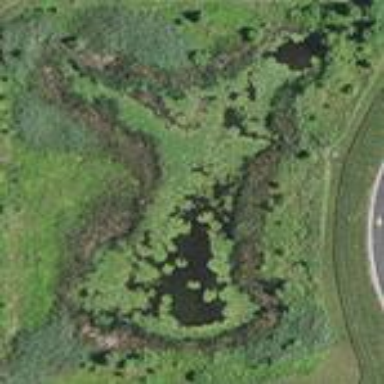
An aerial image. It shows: Peaceful pond surrounded by nature.